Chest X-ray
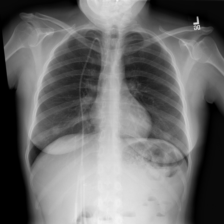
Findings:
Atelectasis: negative
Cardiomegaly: negative
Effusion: negative
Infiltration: negative
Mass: negative
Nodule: negative
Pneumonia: negative
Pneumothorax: negative
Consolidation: negative
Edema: negative
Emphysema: negative
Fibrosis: negative
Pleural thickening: negative
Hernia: negative